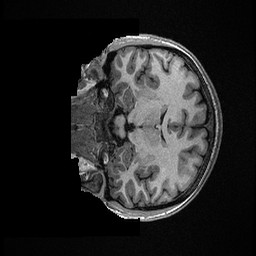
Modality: T1w
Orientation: coronal
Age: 30
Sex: female
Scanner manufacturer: ge
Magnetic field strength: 3 T
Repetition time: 0.006952 s
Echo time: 0.00292 s